Aerial crown-view tile of a tropical tree (Barro Colorado Island, Panama), acquired 20250715:
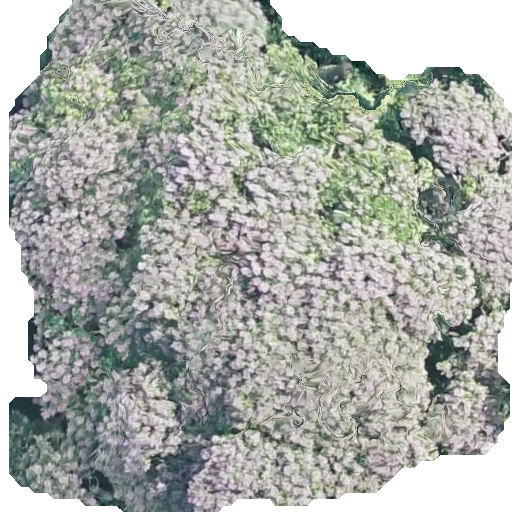
Species: Dipteryx oleifera
GBIF accepted scientific name: Dipteryx oleifera
Crown area: 344.702 m²